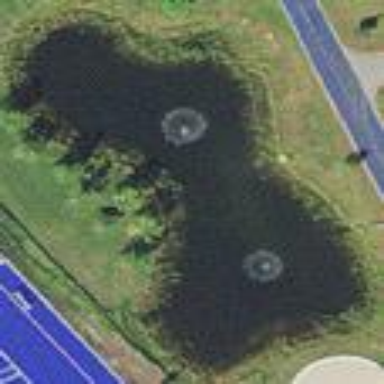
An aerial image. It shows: Pond surrounded by natural water.